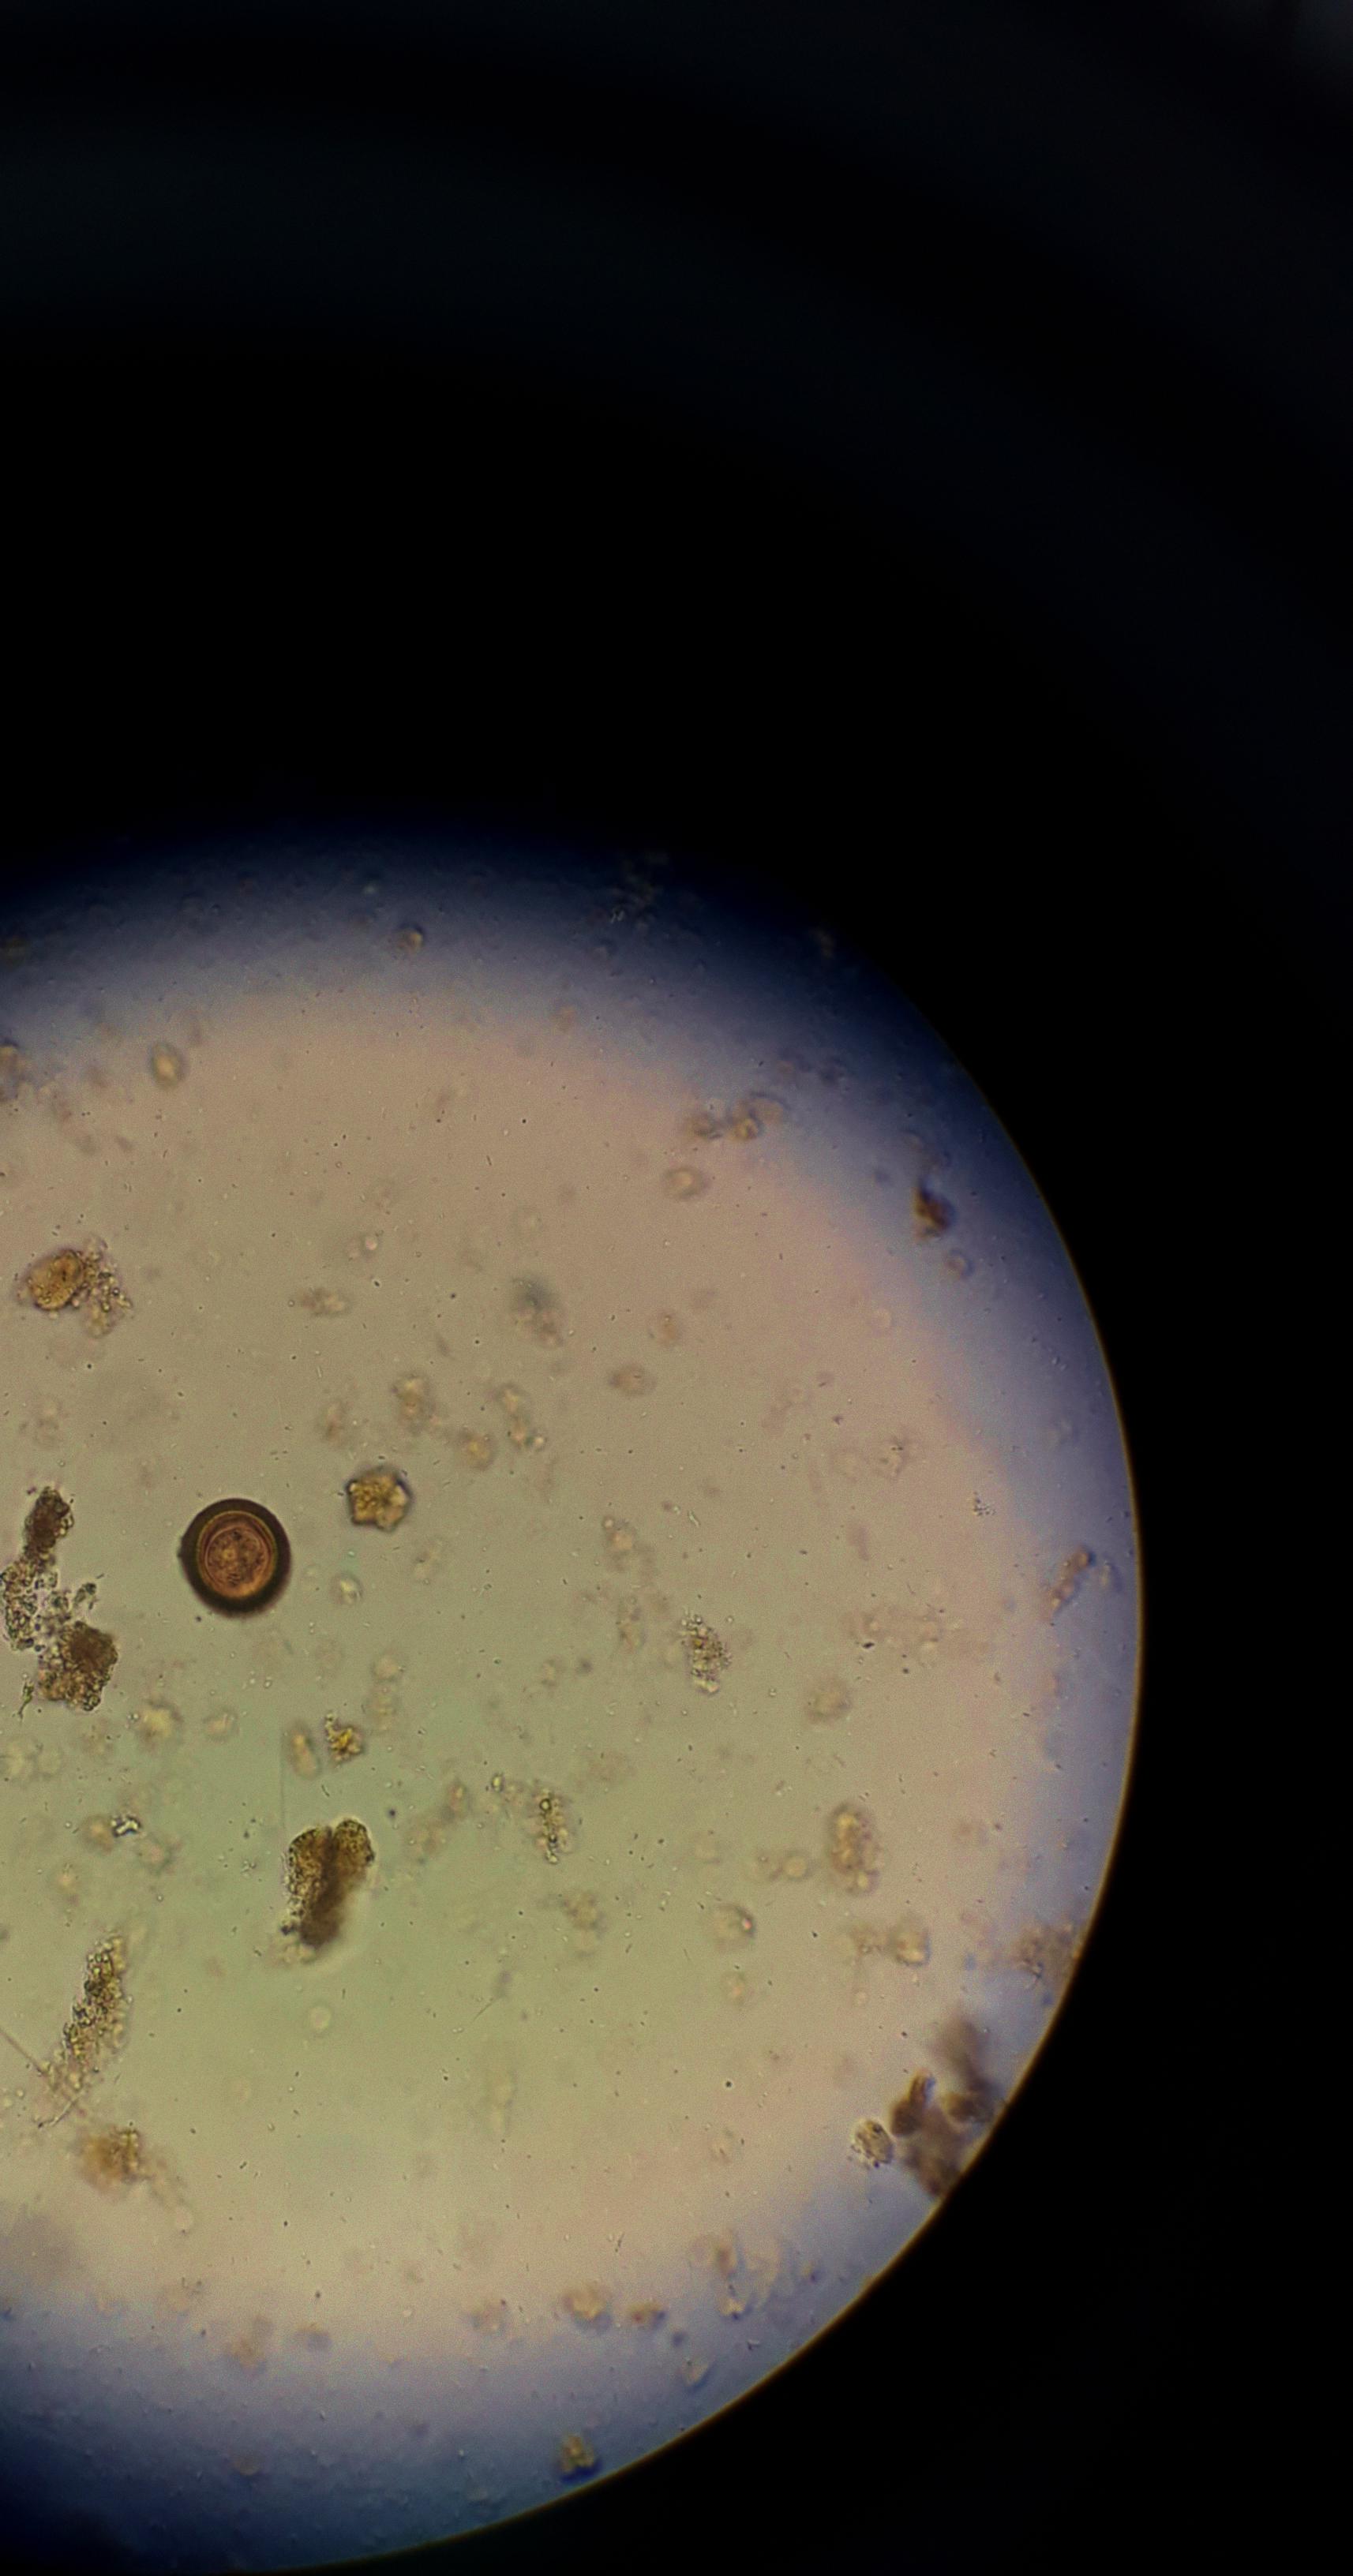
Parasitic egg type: Taenia spp. egg